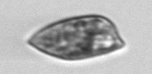
Label: Prorocentrum_dentatum